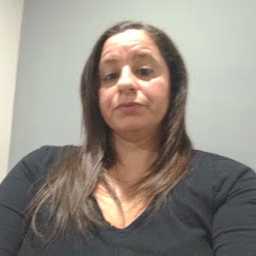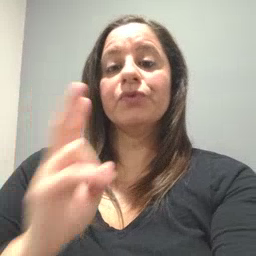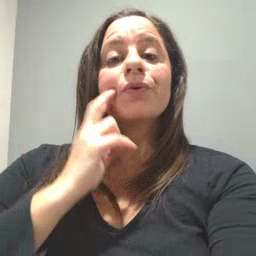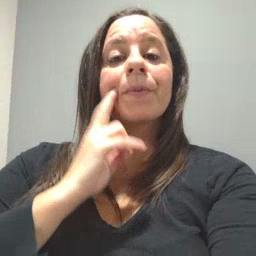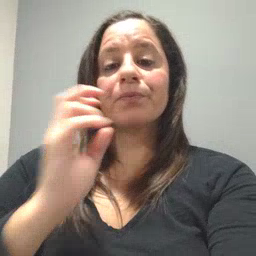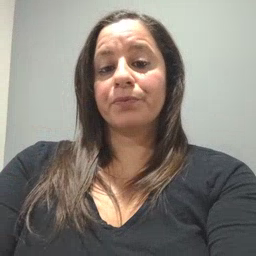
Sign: gum